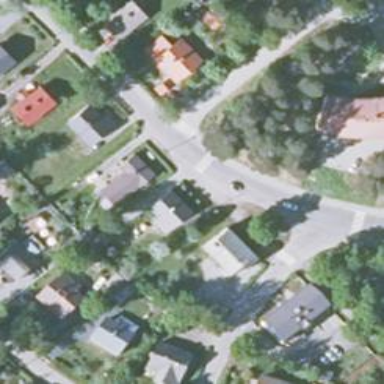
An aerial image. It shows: Footway.